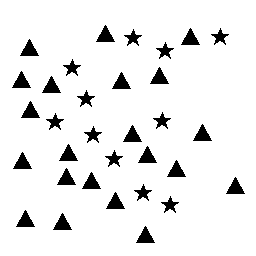
Squares: 0
Triangles: 21
Stars: 11
Total shapes: 32